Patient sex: M
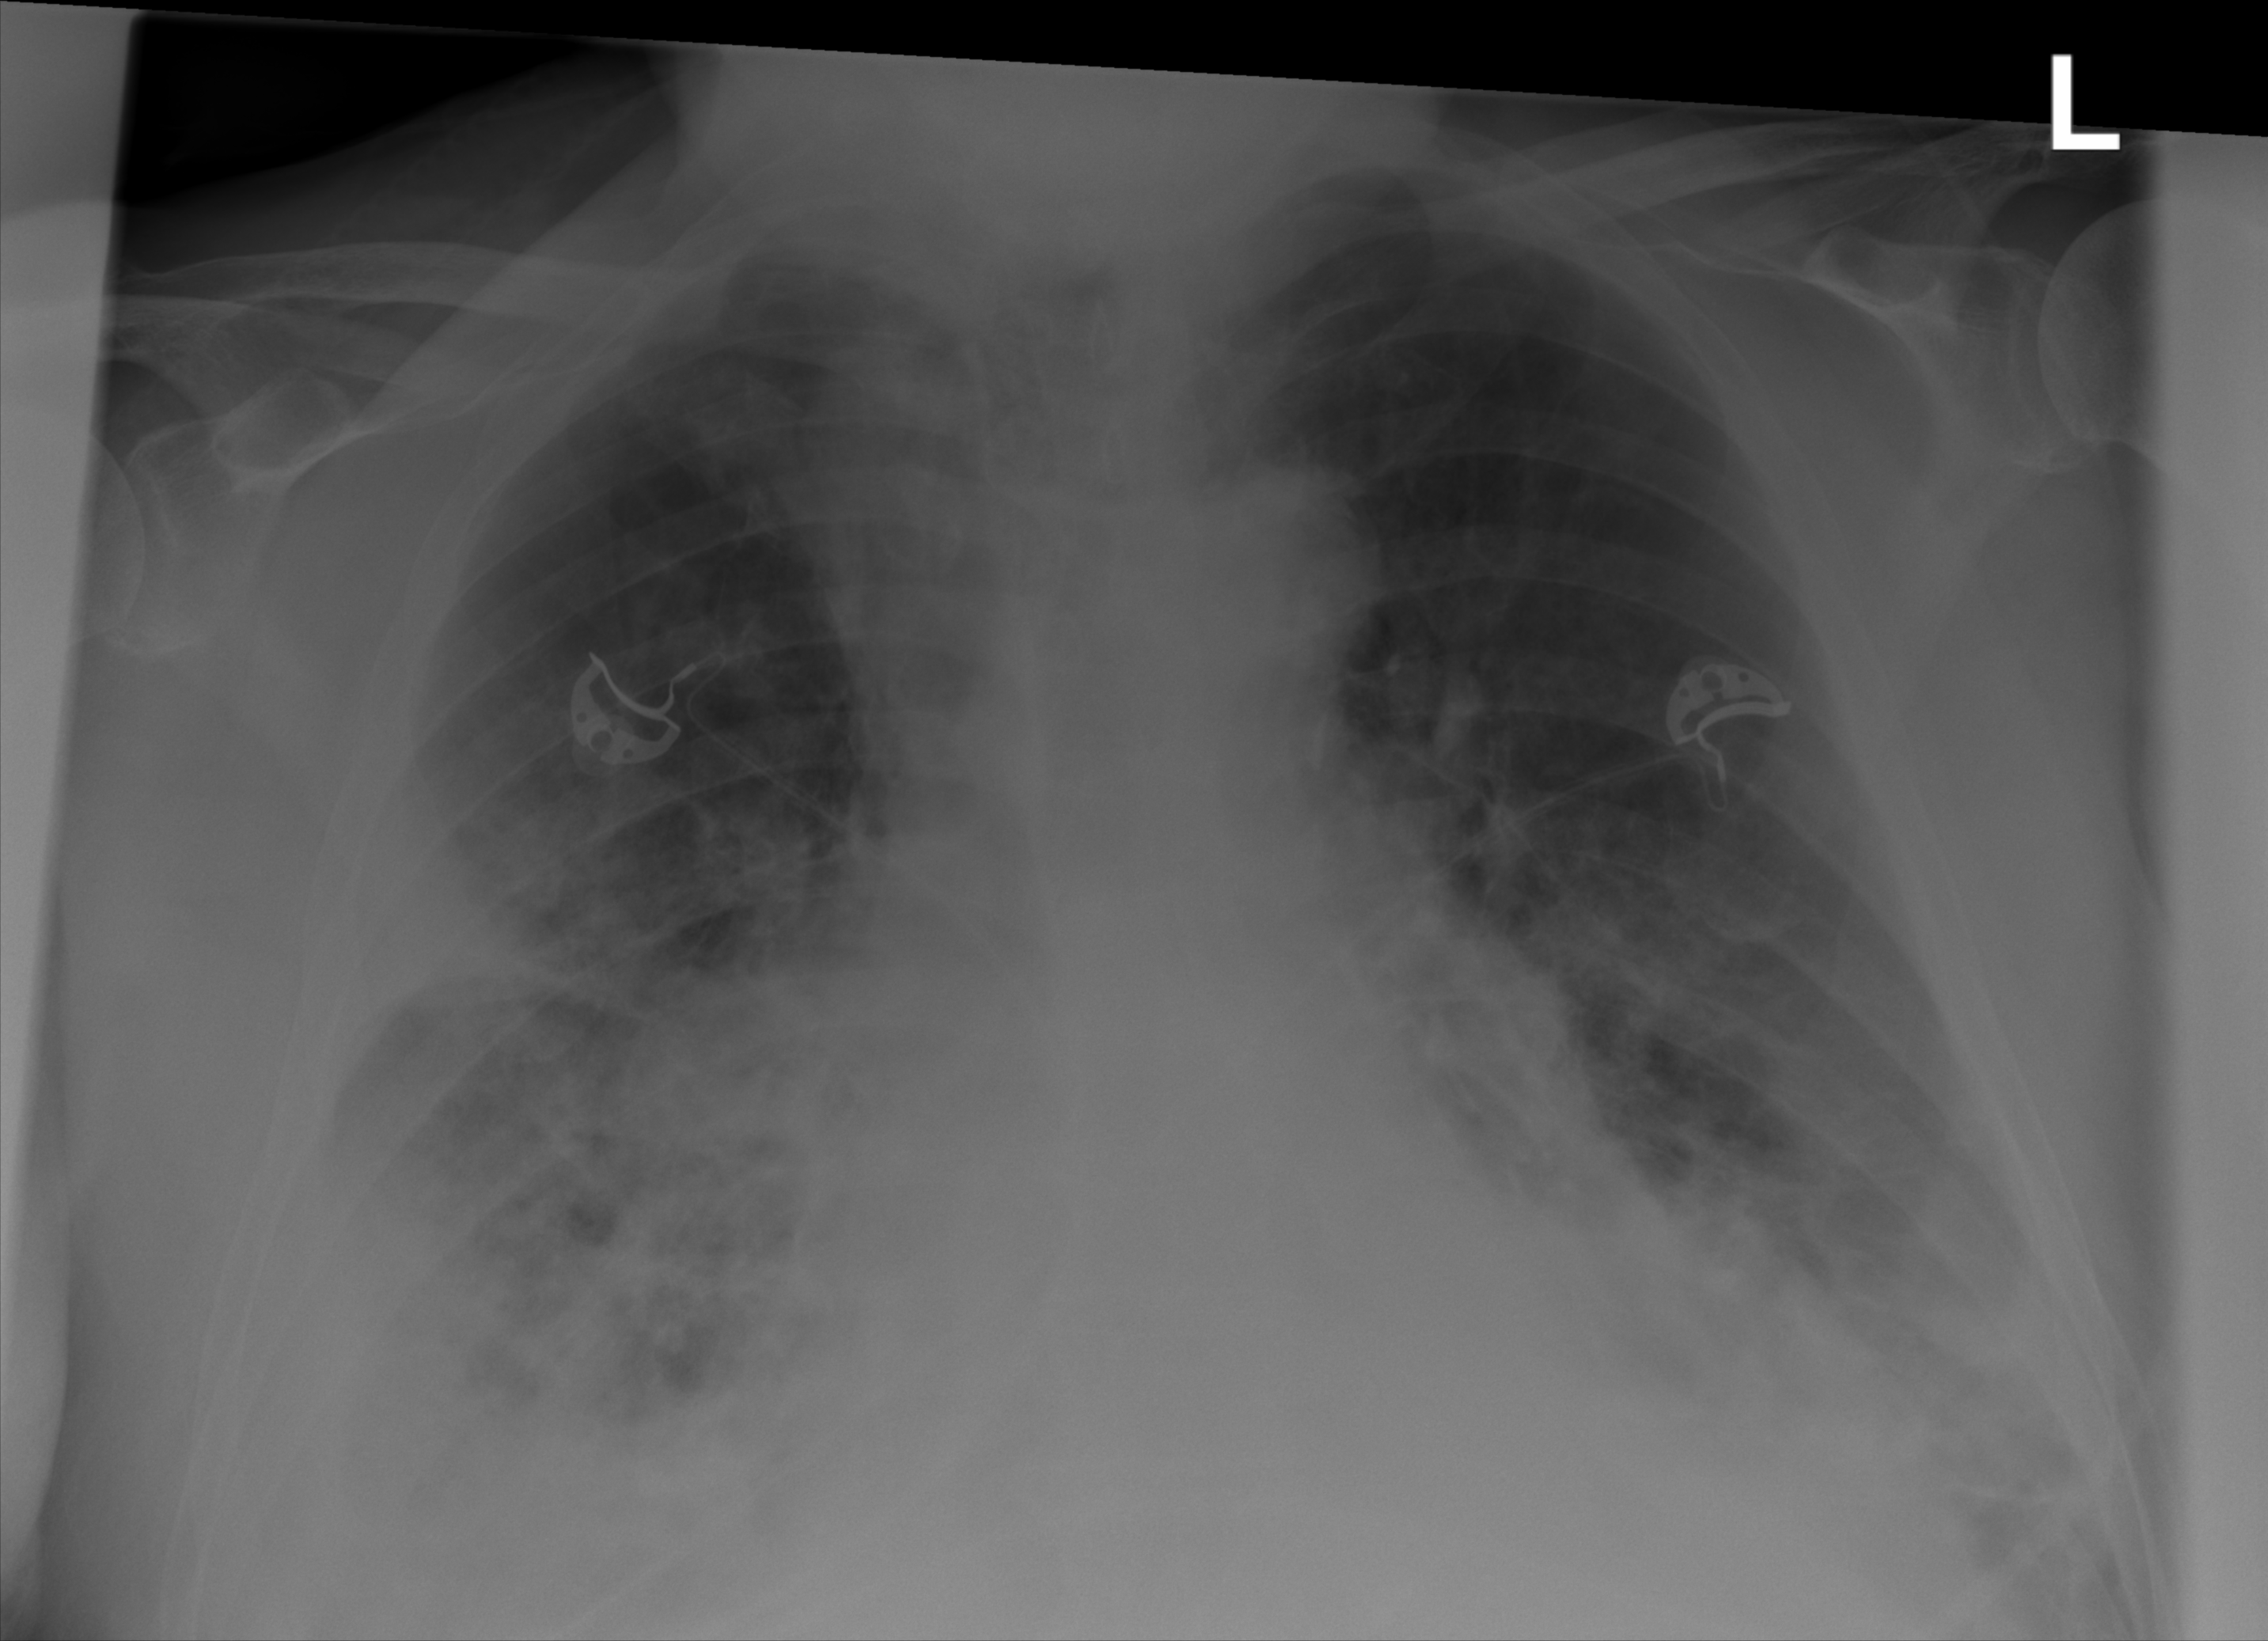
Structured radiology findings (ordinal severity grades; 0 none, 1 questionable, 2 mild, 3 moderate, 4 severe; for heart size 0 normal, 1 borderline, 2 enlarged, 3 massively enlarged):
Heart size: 0
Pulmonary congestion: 0
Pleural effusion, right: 3
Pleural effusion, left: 2
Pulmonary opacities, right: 3
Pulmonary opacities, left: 2
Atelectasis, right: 2
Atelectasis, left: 2